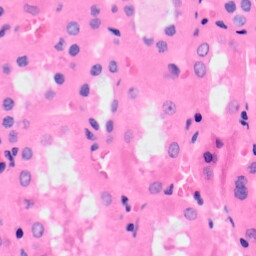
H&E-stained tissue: Kidney